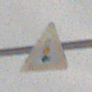
Verkehrszeichen: Lichtzeichenanlage
Umgebung: Outdoor, Nature
Tageszeit: MorningAfternoon
Wetter: Overcast
Licht: Natural
Jahreszeit: Winter
Kontrast: LowContrast